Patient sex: M
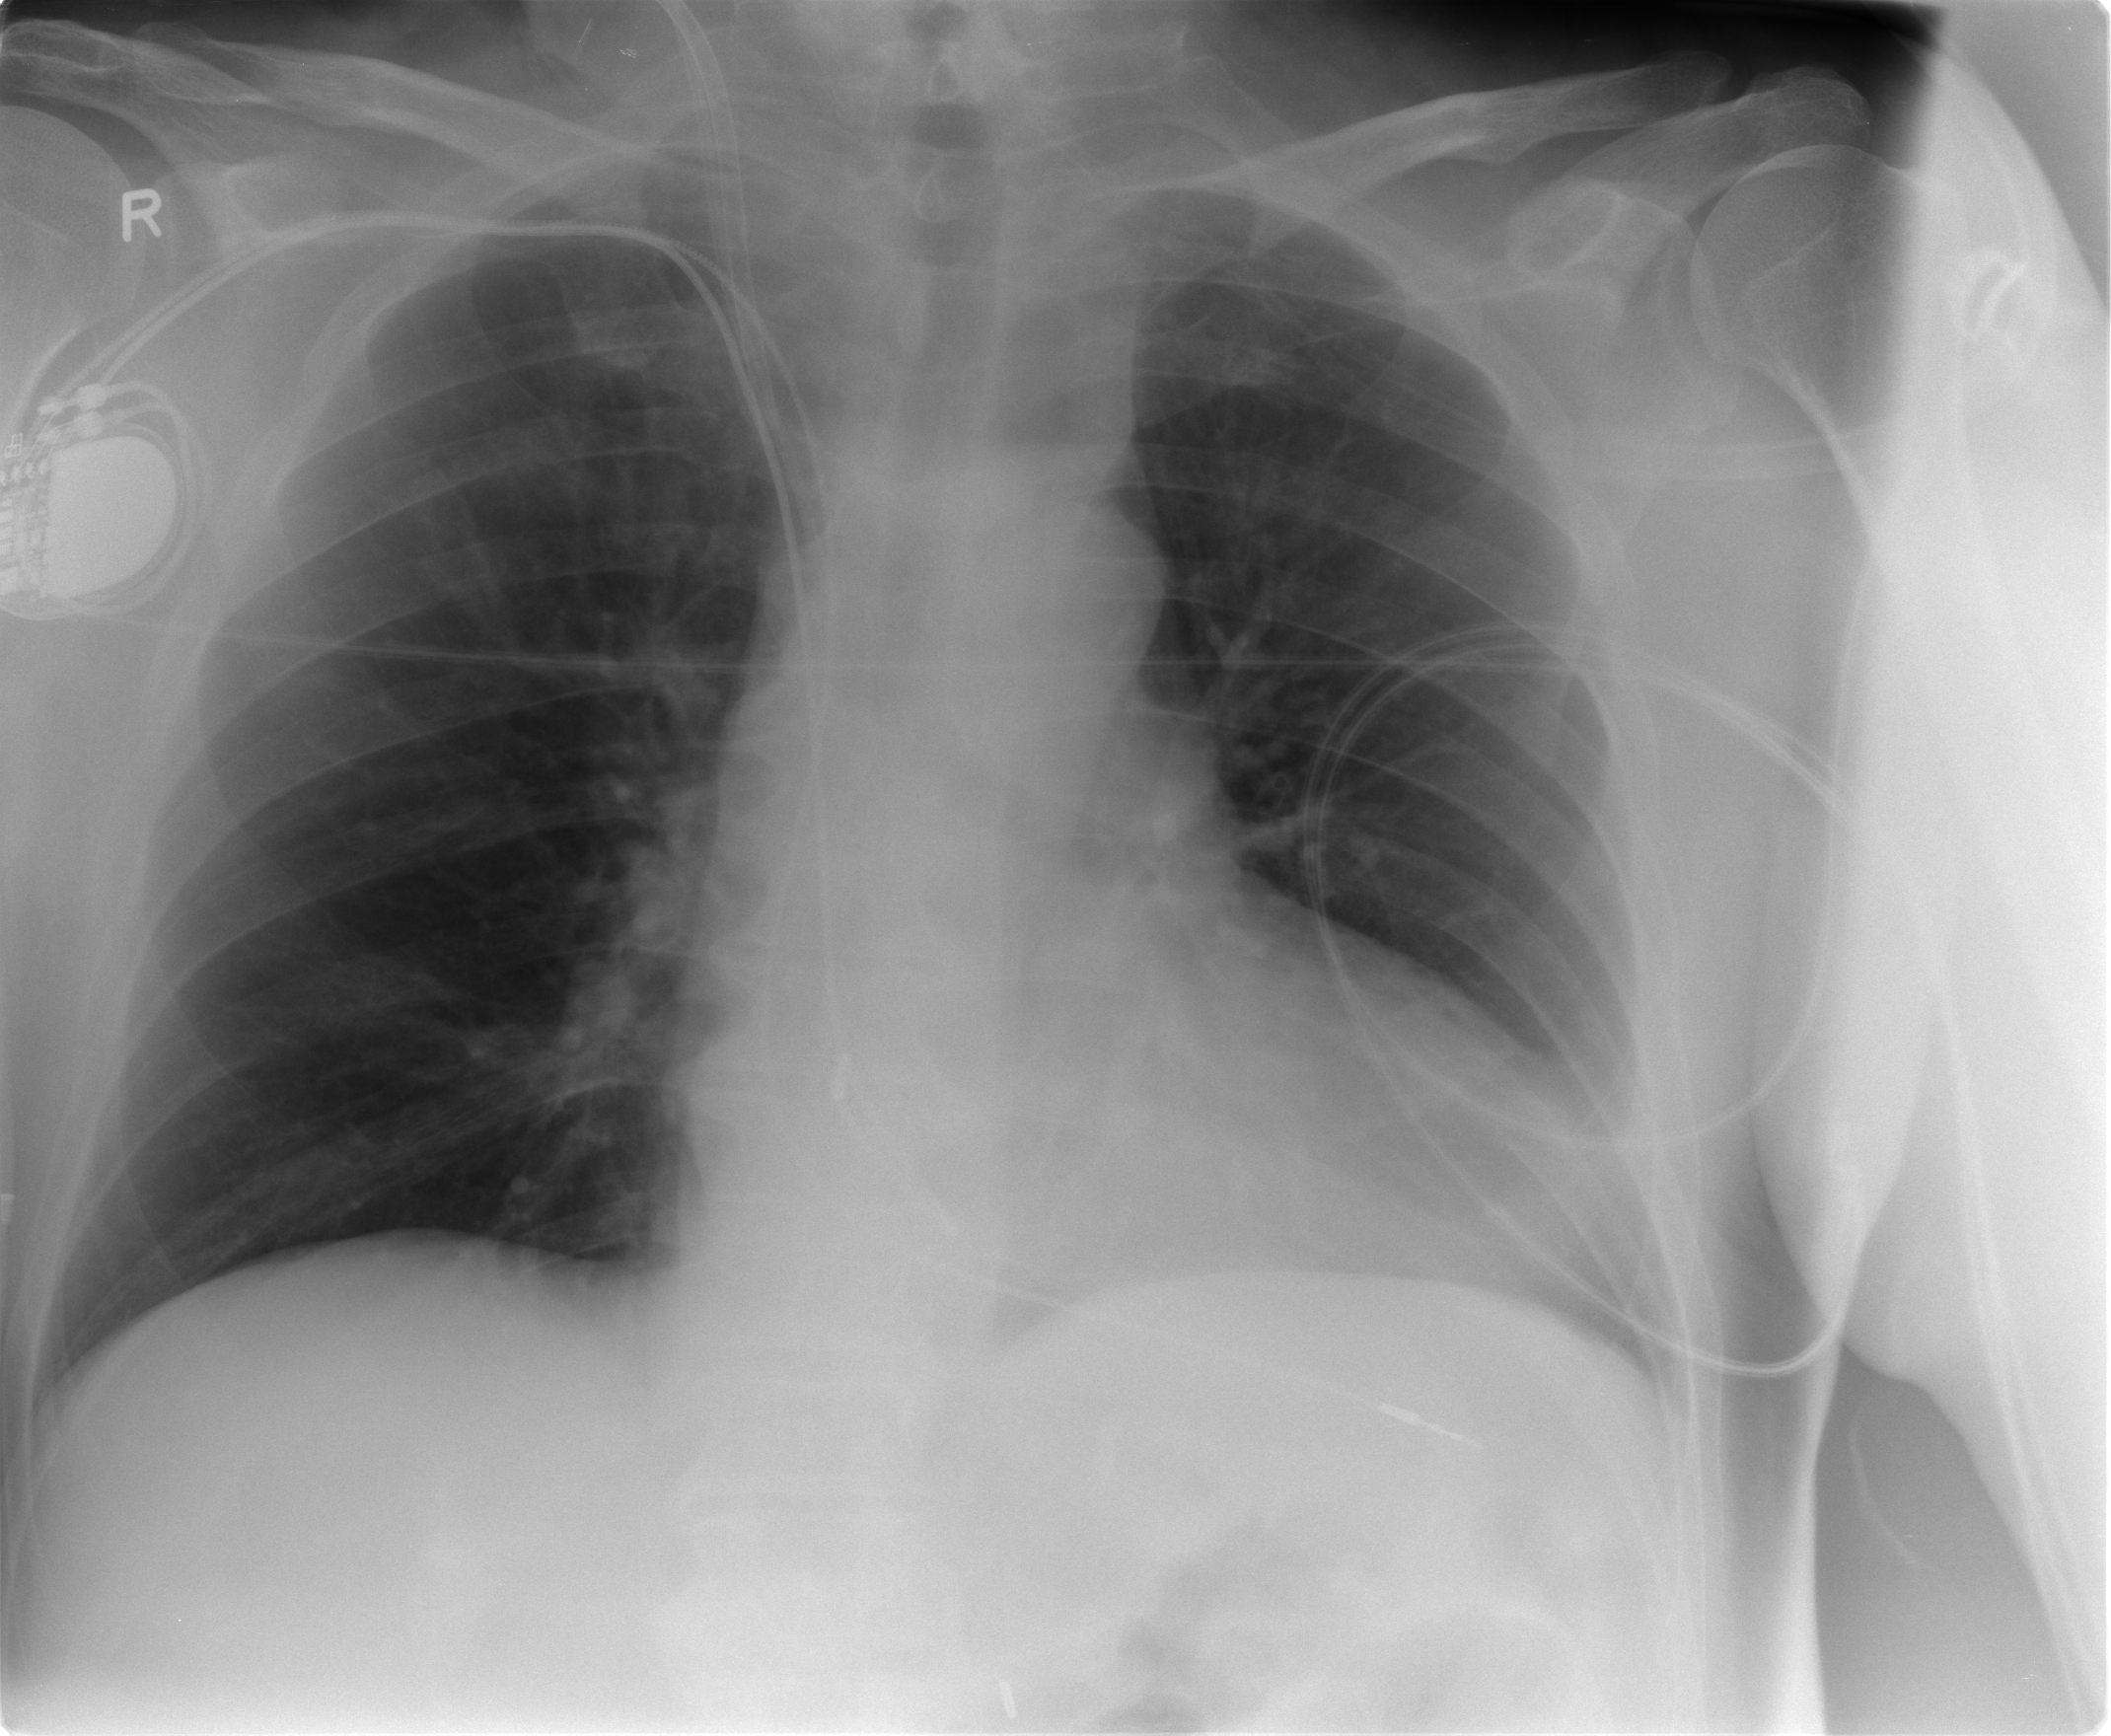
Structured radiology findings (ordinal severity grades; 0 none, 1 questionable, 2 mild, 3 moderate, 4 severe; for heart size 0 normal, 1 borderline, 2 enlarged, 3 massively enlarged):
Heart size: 2
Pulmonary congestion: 1
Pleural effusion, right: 0
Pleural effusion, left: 1
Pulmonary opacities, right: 0
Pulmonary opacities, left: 0
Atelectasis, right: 0
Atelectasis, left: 1